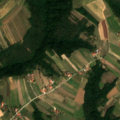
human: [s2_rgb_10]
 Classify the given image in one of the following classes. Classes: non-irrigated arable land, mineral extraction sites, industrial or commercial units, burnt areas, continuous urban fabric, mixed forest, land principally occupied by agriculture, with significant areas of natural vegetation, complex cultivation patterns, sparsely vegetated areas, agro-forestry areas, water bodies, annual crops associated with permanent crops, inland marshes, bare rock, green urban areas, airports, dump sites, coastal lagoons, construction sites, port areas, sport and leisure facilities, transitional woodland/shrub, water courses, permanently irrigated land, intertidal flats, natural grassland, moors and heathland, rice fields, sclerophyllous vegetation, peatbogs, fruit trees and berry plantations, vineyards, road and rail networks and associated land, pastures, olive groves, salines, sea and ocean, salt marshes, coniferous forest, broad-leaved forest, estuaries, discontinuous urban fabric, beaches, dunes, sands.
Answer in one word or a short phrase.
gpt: non-irrigated arable land, complex cultivation patterns, broad-leaved forest